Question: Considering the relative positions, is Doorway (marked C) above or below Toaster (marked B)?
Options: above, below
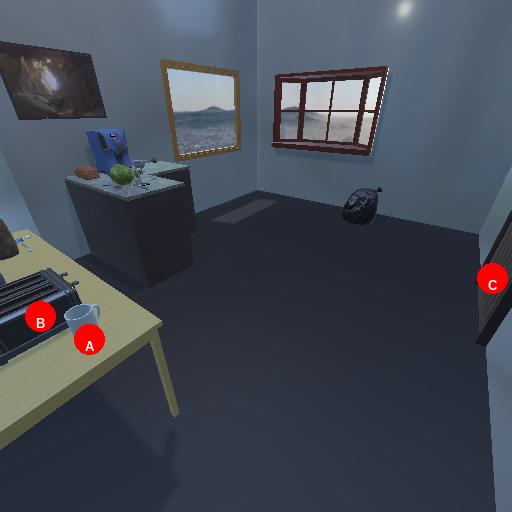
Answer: above